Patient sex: F
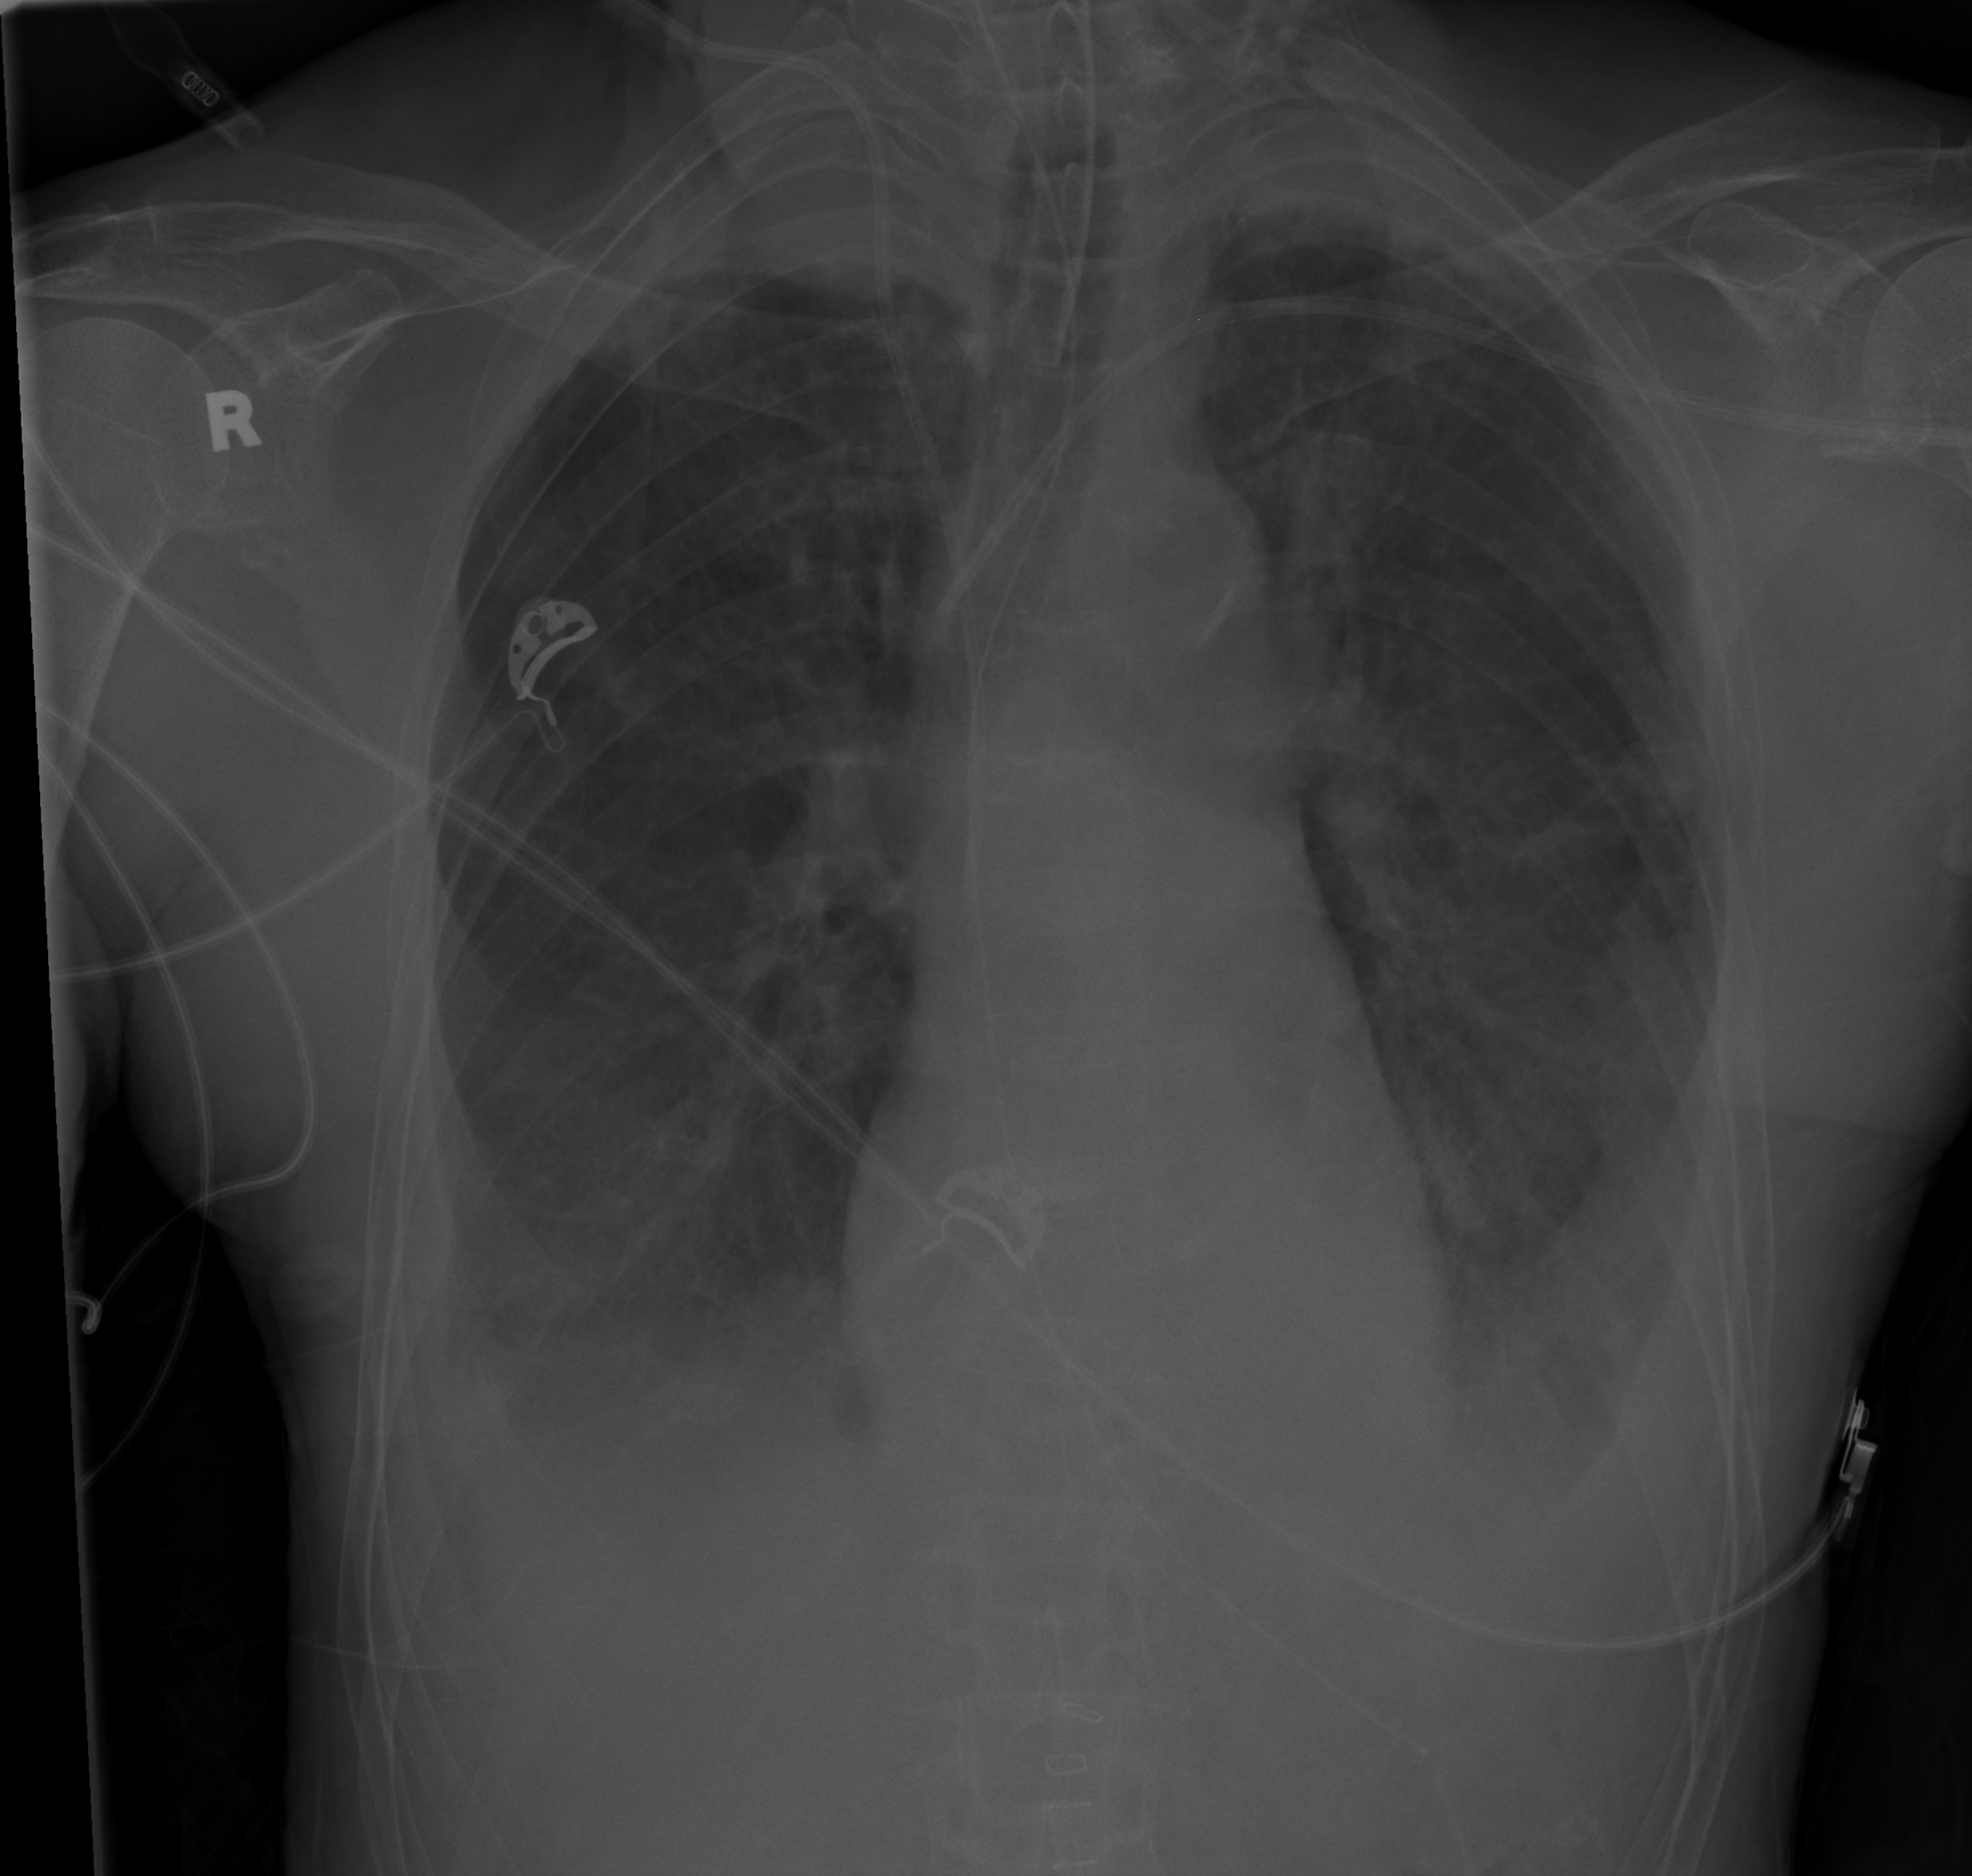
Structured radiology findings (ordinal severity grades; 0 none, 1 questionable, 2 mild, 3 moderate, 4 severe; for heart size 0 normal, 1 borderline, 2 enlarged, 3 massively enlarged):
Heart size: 0
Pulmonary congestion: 0
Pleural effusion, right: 3
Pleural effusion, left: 3
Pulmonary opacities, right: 1
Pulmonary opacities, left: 1
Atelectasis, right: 2
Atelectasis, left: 2